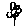
Label: flower